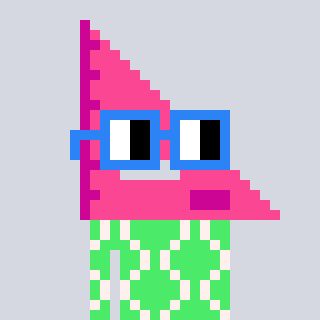
a pixel art character with square blue glasses, a squadron ruler-shaped head and a teal-colored body on a cool background